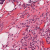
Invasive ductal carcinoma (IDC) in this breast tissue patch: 1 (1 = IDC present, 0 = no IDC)